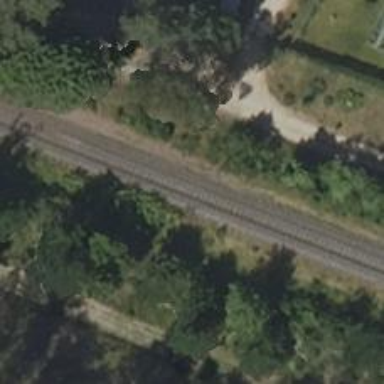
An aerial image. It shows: Solitary milestone along the railway.